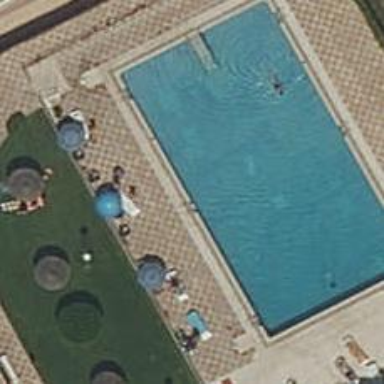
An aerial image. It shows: Swimming pool located in leisure land.